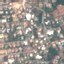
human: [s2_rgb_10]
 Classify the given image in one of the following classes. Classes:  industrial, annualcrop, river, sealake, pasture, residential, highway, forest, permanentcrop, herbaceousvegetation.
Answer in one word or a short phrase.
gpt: Residential